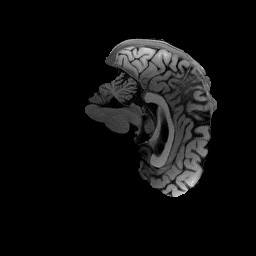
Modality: T1w
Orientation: sagittal
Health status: healthy